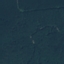
Land use / land cover: Forest